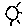
Label: sun